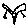
Label: bird